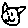
Label: cat